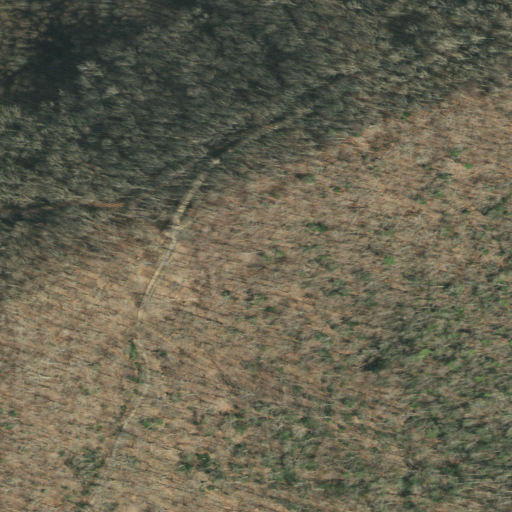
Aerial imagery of gap in Tennessee named McQueen Gap containing deciduous forest, open development, grassland, and mixed forest